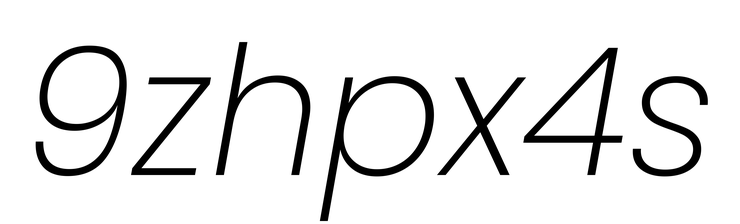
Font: Poppins-ExtraLightItalic